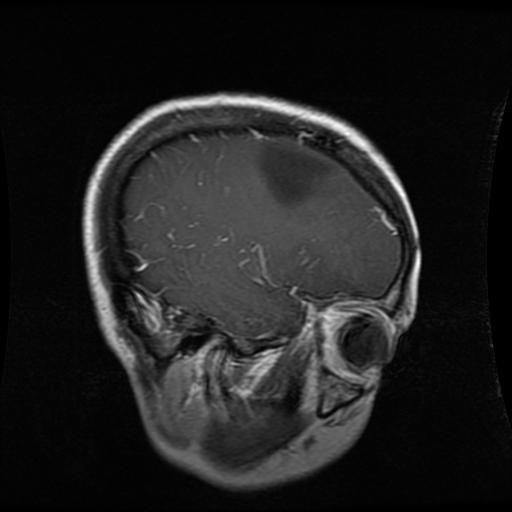
Label: glioma